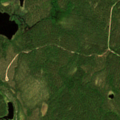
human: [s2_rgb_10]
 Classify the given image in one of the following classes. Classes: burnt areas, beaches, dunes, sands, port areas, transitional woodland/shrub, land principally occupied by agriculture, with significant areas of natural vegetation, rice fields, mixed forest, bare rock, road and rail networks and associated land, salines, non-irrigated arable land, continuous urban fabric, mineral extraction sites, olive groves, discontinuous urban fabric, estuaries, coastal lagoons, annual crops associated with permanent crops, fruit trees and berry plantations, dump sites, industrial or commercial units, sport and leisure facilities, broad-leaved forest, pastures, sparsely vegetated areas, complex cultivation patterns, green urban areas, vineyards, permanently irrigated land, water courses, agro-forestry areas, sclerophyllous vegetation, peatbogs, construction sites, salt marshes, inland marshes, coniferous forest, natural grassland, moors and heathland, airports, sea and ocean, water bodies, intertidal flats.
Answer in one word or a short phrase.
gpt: coniferous forest, water bodies